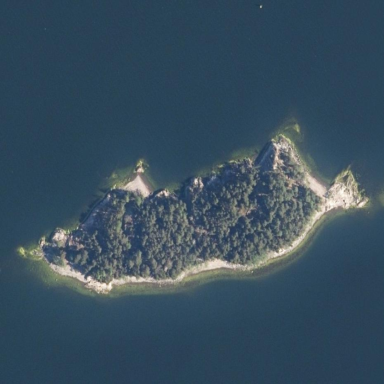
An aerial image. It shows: Island with natural coastline.